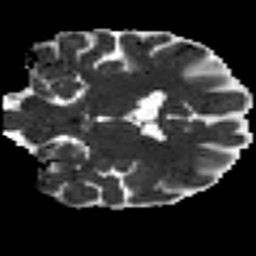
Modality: MD
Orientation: coronal
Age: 22
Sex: female
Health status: healthy
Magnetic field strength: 3 T
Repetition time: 8.4 s
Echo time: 0.0926 s